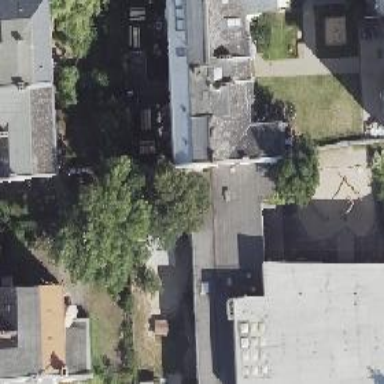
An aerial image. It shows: Kindergarten.